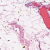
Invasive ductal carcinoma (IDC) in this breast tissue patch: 0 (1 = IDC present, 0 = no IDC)